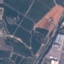
Land use / land cover class: PermanentCrop